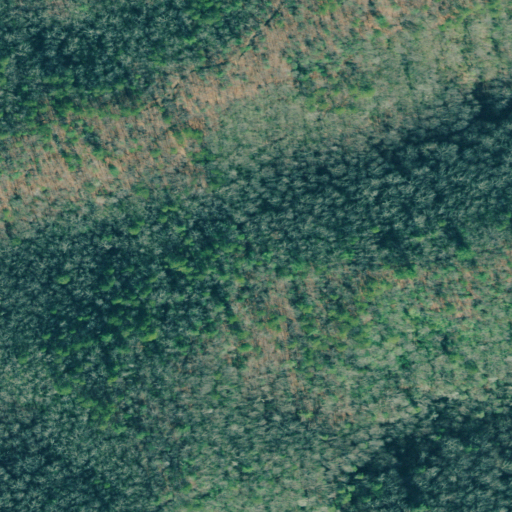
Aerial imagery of ridge(s) in Georgia named Long Ridge containing mixed forest, deciduous forest, and open development